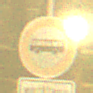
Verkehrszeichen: VerbotKraftomnibusse
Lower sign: ZeitangabenMitBeschraenkungAufWochentage7
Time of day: Night
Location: Outdoor (Urban)
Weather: Overcast
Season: NotSpecified
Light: Artificial